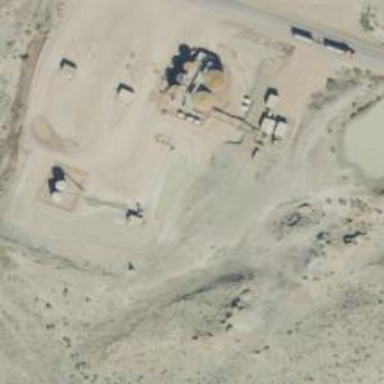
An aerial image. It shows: Petroleum well.